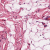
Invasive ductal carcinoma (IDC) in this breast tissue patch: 0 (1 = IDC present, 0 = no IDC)